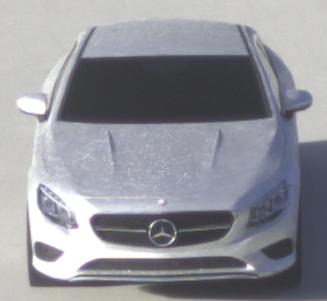
Make: Mercedes-Benz
Model: S 400 Coupé
Detailed model: S-Class (217) Coupé
Model produced from: 2015/10
Model produced until: 2017/09
Doors: 2
Color: white
Road condition: dry road
Daytime: morning or afternoon
Contrast: medium contrast